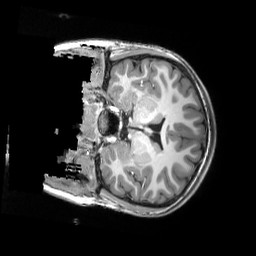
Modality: T1w
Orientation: coronal